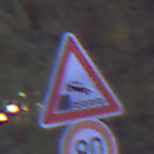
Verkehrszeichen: Ufer
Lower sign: Geschwindigkeit80
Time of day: Night
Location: Outdoor (Suburban)
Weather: PartlyCloudy
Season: NotSpecified
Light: Artificial